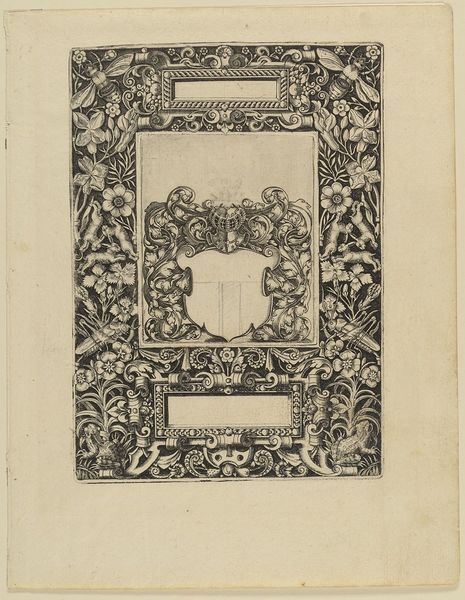
Titel: Umrahmung mit Wappen
Künstler: Theodor de Bry
Standort: Hamburg
Institution: Museum für Kunst und Gewerbe Hamburg
Schlagwörter: symbol, blüten, ornament, rahmen, umrandung, hase, hasen, papier, grafik, graphik, kartusche, ornamente, bienen, fotografie, photographie, panzer, druckgraphik, druckgrafik, stich, helm, insekten, rüstung, wappen, insekt, nelken, kupferstich, klee, frosch, groteske, ex libris, wappenschild, rollwerk, gerippt, familienwappen, reproduktionen, blumenornamente, druckerzeugnisse, insecta, kerbtiere, hexapoda, tierornamente, ornamentstich, vorlageblätter, schweifgroteske, rana, besachlagwerk